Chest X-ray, PA view. Patient: 48 years old, sex M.
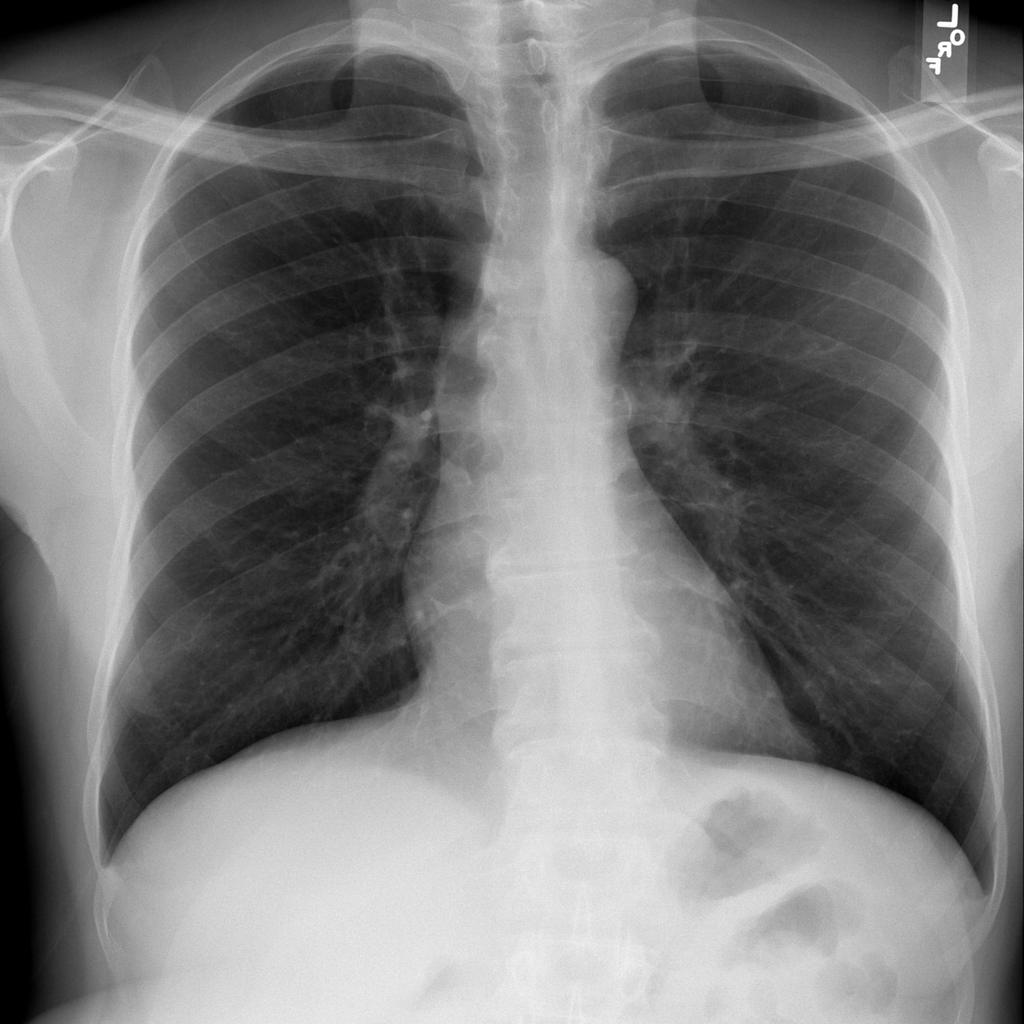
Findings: No Finding